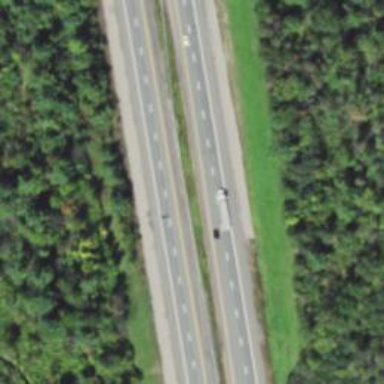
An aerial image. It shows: Motorway.